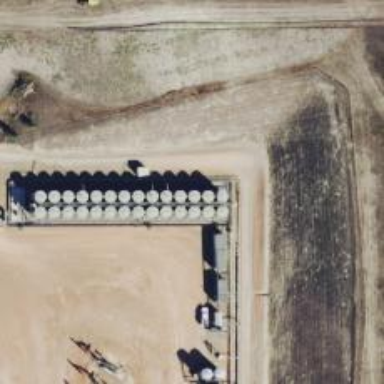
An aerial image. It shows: Storage tank with man-made structure.